Chest X-ray. View position: PA
Patient age: 17
Patient sex: F
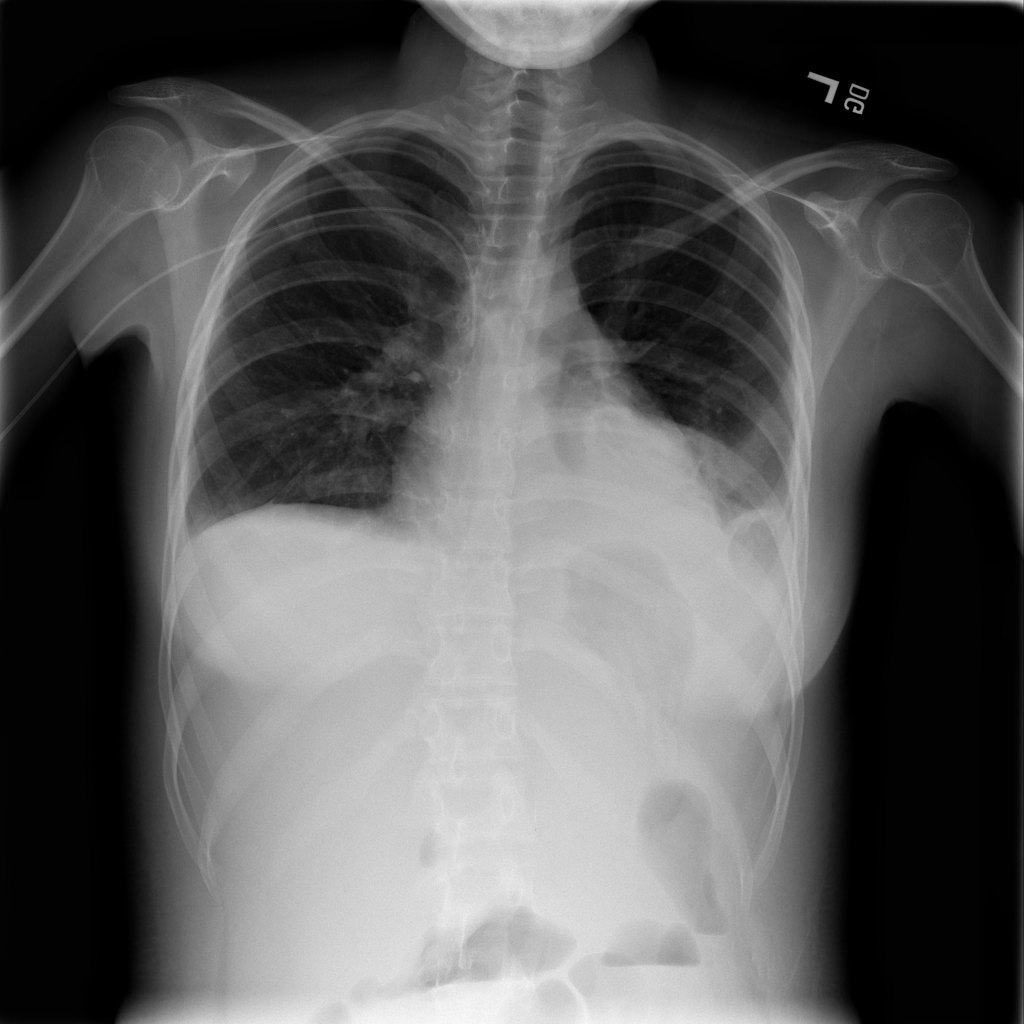
Finding: Pneumothorax